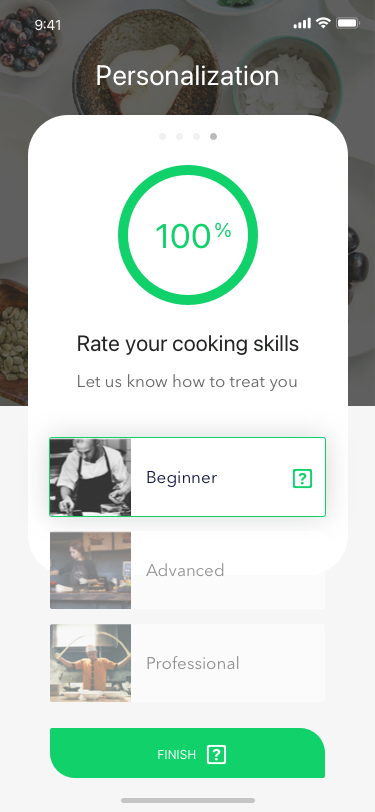
Text in this UI design:

Beginner
Advanced
Professional
Personalization
Rate your cooking skills
Let us know how to treat you
100
%
Finish
